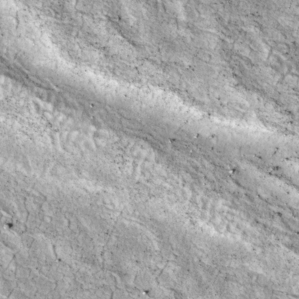
Label: non_frost